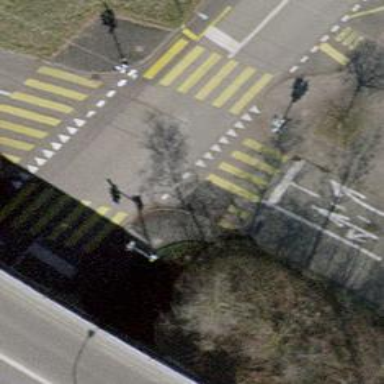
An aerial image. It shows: Road with traffic signals.